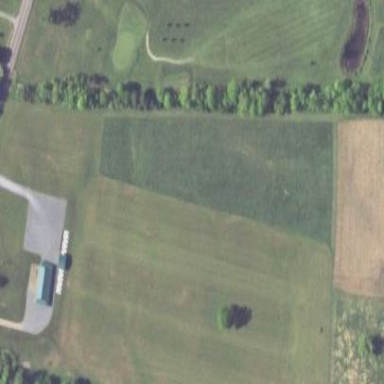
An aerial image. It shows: Grass area designated as golf tee.